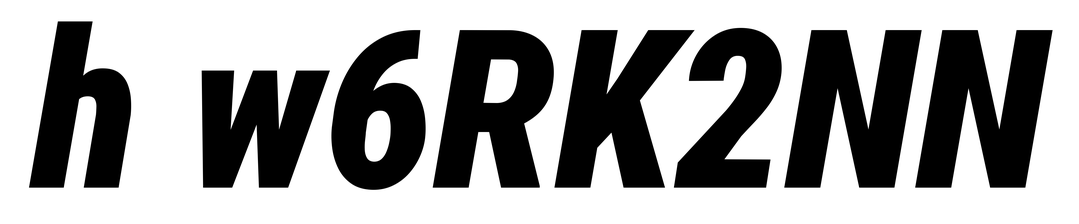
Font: Roboto-Italic_Condensed_Black_Italic